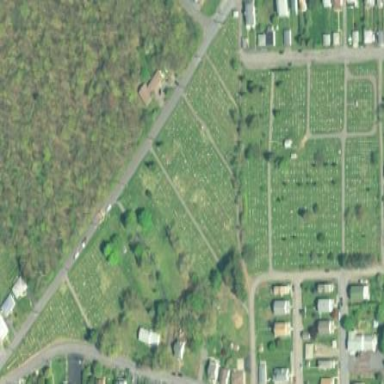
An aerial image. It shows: Cemetery.